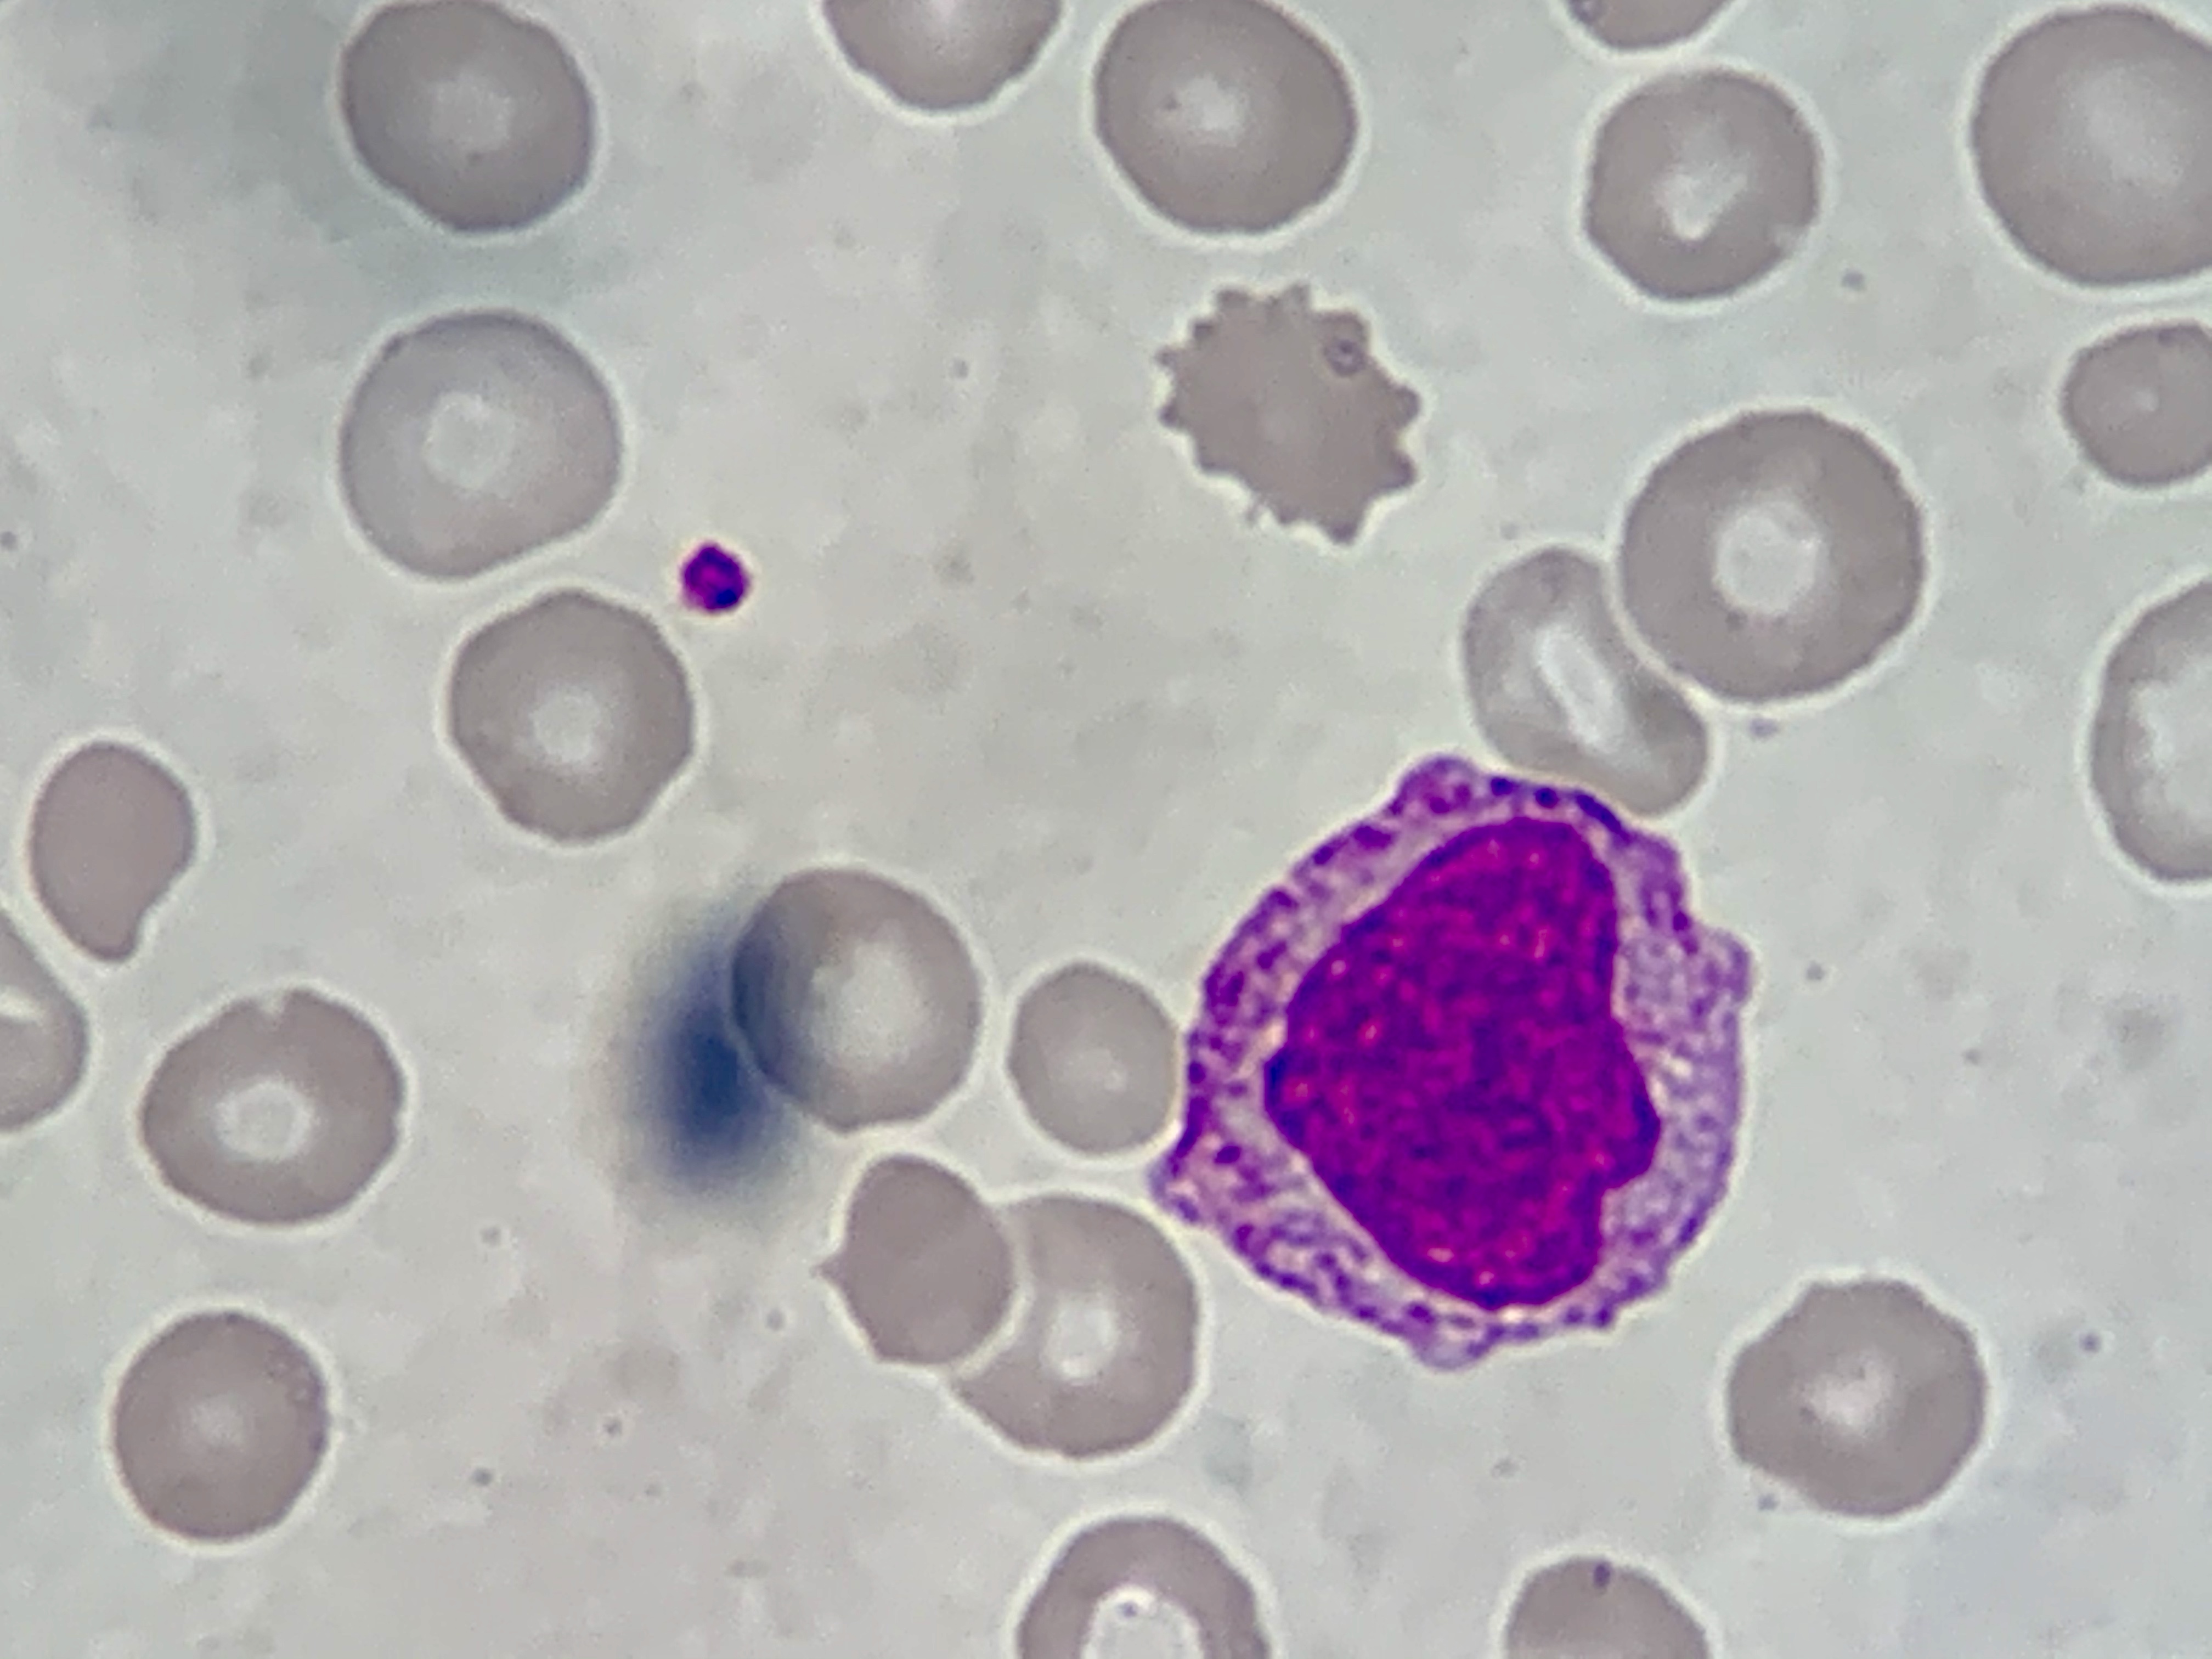
Cell type: MONOCYTES